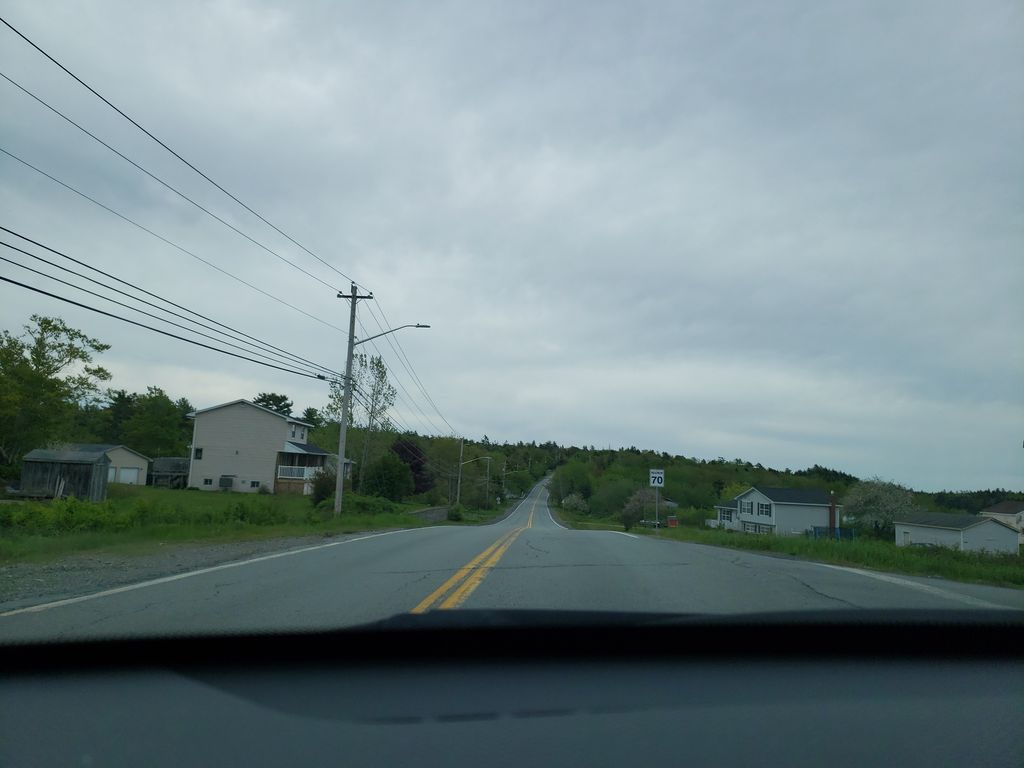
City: halifax